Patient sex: F
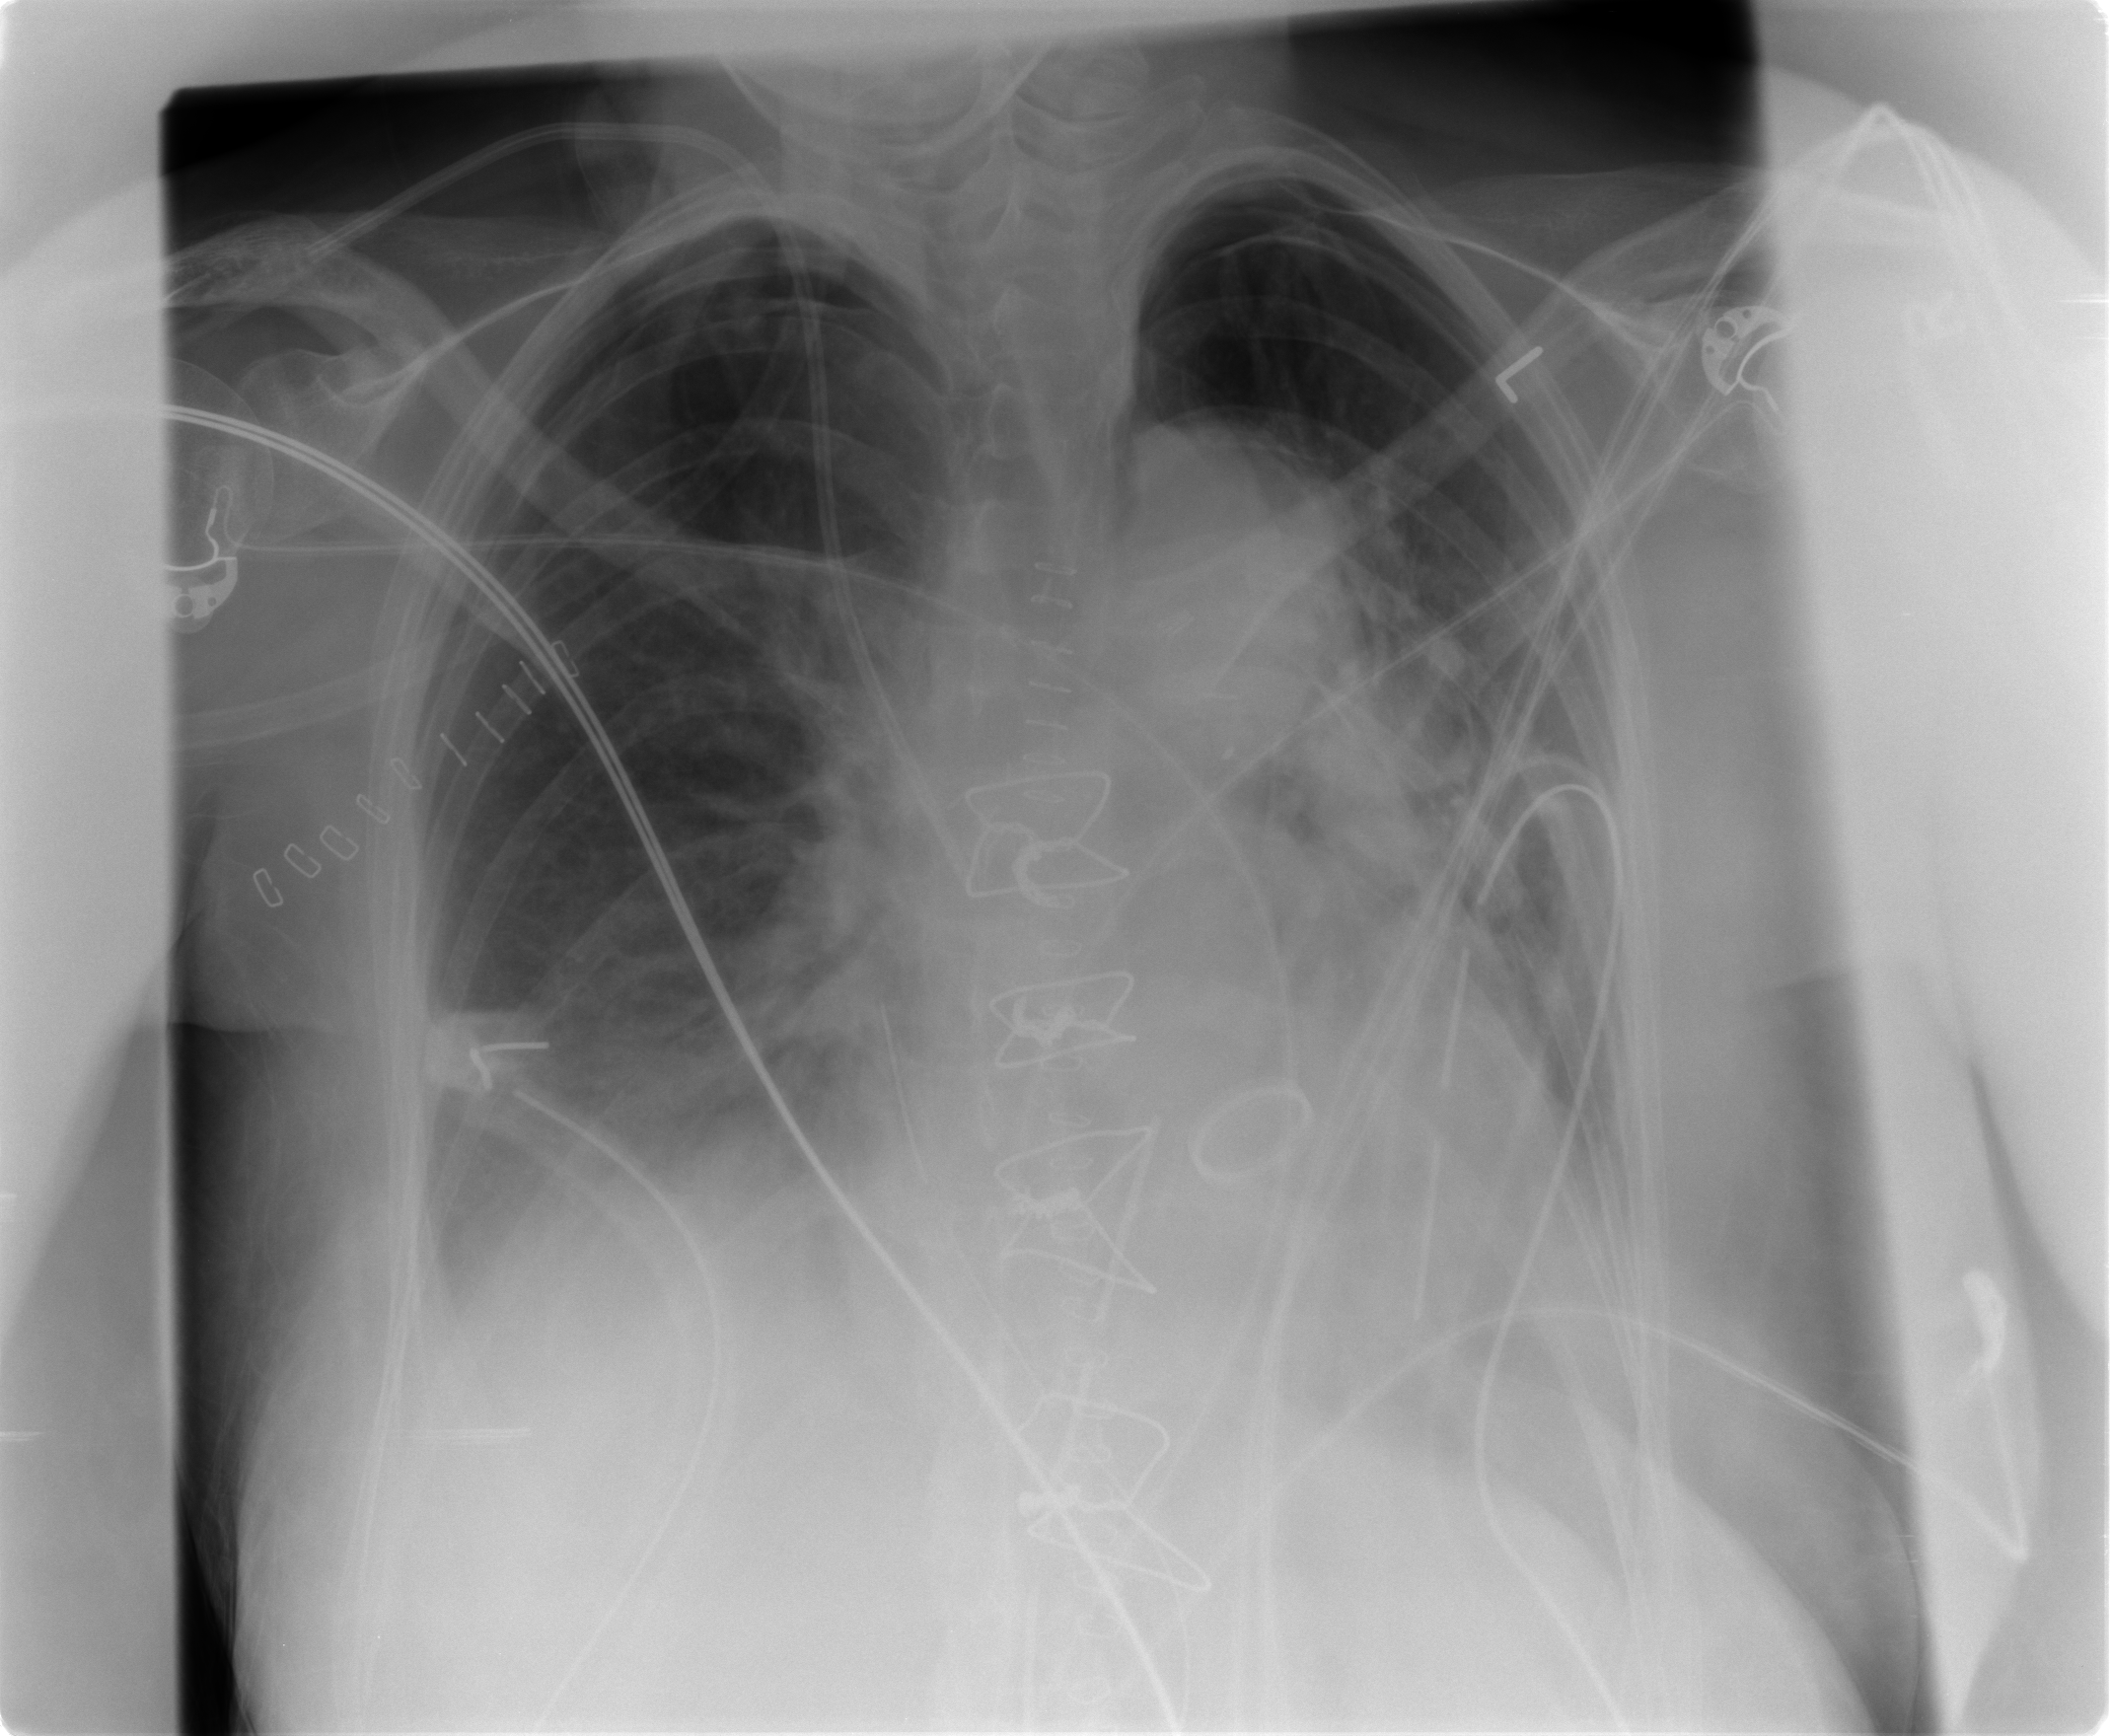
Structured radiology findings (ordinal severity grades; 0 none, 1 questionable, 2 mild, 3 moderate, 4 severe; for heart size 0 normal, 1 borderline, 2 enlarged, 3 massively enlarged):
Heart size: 0
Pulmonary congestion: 2
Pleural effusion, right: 2
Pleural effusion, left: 2
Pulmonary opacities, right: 2
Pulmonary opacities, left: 0
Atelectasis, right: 2
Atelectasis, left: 2